Current action and preconditions to check: trajectory_clear

Your task: For each precondition in the list above, predict whether it will hold at this action.

Consider the current scene as observed from the mobile robot's camera, and analyze the predicted future states of all dynamic agents (e.g., people, animals, vehicles, or any moving entities) within the NEXT SECOND.

IMPORTANT: Only answer "very likely" if you are absolutely certain—based on strong, clear evidence—that a dynamic agent will violate the precondition in the predicted future state. Do NOT answer "very likely" for unlikely, ambiguous, or low-probability risks.

Ask yourself for each precondition: Is there a high probability, with clear and convincing evidence, that the predicted future states of any dynamic agent will interfere with the predicted future state of the currently executing action within the NEXT SECOND, causing that precondition to fail?

Assess the risk level based on these predictions. Use "likely" or "very likely" if motions create a clear risk of interference.

Use "neutral" or "improbable" if agents are nearby but their predicted paths are clearly diverging or non-conflicting.

Failure Risk Categories: "very improbable", "improbable", "neutral", "likely", "very likely"

Answer Format: Output ONLY the probability_of_failure value from these categories: "very improbable", "improbable", "neutral", "likely", "very likely"

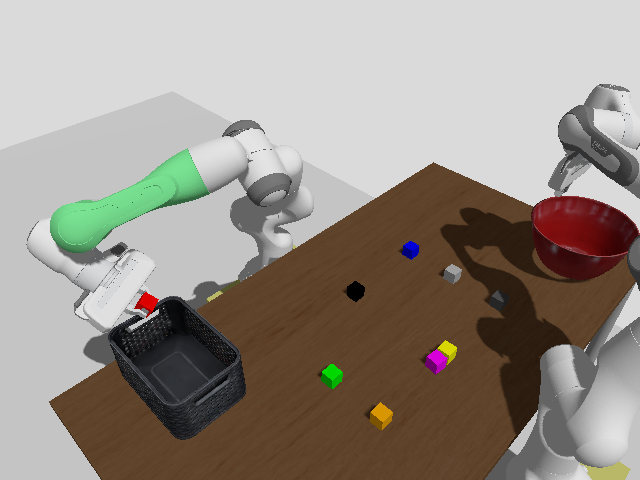

Answer: very improbable